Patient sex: M
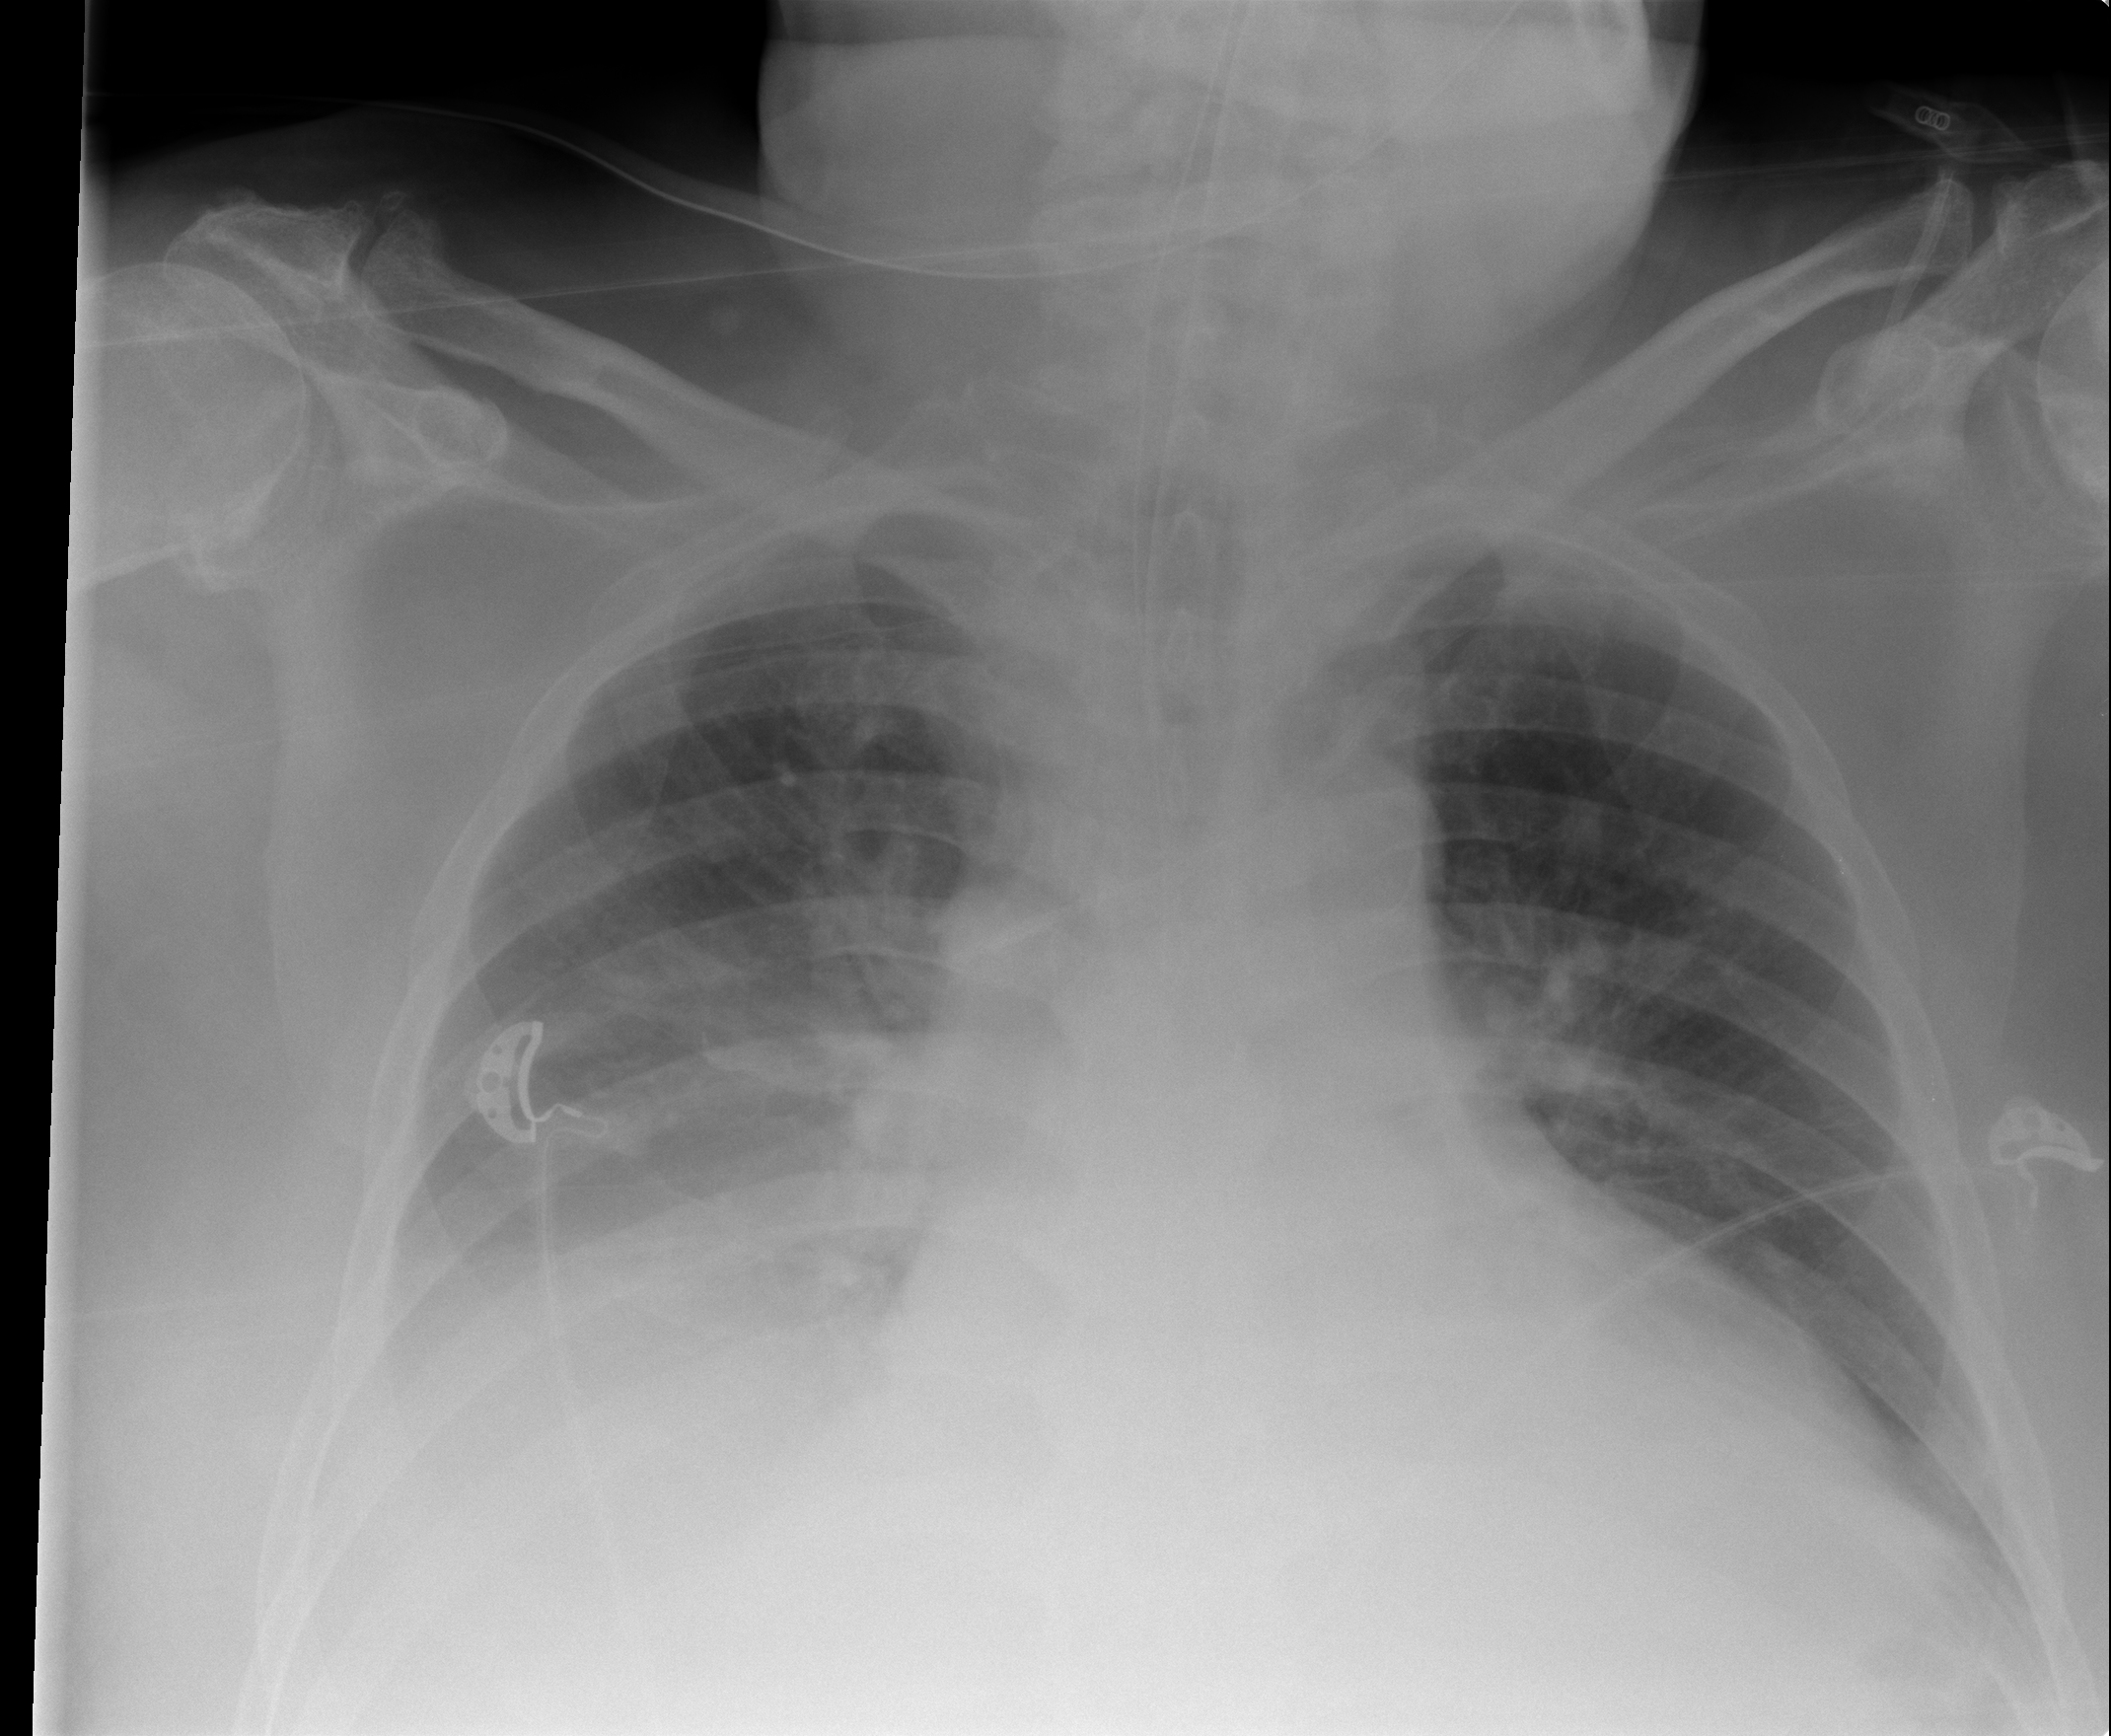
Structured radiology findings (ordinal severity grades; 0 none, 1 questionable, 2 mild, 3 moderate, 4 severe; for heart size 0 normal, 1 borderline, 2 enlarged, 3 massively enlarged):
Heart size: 2
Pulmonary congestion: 2
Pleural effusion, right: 3
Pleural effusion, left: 2
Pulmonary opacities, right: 2
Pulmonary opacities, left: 0
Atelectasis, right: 3
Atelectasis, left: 2